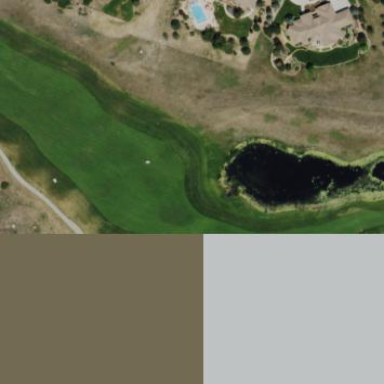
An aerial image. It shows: Rough grassy area used for golf.